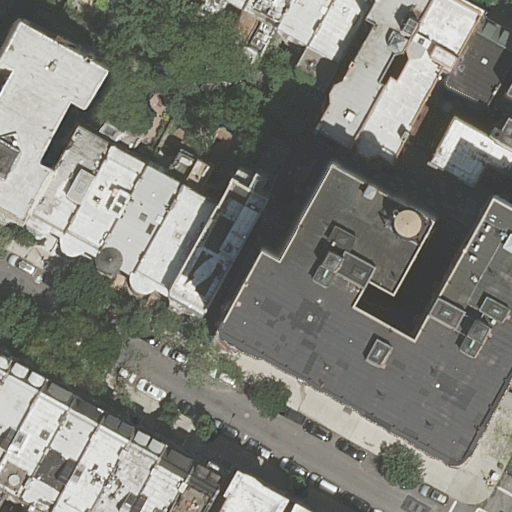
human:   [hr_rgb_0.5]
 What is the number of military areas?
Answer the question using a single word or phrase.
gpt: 0

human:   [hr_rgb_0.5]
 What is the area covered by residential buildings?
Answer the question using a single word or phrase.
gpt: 5153m2

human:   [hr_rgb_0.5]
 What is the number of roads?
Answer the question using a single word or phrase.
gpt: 1

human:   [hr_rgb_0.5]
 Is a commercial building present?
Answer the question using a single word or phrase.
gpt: no

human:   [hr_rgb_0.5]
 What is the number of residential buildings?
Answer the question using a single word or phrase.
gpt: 27

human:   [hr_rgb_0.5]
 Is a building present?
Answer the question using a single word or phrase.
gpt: yes

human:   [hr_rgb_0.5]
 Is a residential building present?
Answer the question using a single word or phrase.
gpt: yes

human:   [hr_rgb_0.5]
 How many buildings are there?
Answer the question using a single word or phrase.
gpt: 27

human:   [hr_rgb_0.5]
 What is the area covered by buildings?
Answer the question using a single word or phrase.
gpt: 5153m2

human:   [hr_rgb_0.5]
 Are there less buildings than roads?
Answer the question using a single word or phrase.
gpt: no

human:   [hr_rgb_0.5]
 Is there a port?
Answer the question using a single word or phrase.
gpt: no

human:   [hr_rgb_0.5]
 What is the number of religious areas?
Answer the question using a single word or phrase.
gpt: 0

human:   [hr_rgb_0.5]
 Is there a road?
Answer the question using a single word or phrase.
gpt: yes

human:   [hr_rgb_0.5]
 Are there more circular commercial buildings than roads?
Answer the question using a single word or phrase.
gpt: no

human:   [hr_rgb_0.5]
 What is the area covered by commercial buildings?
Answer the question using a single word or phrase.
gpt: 0m2

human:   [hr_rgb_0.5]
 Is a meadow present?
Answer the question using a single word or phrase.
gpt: no

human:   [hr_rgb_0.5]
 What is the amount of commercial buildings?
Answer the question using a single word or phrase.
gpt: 0

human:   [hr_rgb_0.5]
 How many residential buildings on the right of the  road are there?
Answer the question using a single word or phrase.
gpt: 11

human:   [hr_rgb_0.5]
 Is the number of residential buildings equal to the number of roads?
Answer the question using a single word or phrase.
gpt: no

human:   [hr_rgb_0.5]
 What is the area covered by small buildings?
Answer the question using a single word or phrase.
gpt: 500m2

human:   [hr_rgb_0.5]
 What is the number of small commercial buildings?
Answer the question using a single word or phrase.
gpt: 0

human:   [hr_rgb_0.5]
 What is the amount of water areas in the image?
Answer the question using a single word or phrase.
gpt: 0

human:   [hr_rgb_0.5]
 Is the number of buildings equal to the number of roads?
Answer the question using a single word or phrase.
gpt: no

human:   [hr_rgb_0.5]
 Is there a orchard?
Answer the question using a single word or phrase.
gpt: no

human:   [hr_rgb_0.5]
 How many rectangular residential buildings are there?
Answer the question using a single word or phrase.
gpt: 11

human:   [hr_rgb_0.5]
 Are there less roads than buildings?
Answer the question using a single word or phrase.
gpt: yes

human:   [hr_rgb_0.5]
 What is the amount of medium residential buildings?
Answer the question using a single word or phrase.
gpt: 16

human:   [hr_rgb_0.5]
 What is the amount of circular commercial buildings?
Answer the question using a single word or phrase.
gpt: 0

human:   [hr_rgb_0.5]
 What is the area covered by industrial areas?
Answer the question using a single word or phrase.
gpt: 0m2

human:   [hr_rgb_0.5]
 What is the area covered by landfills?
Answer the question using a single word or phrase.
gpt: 0m2

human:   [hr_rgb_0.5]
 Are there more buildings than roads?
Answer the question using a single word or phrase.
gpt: yes

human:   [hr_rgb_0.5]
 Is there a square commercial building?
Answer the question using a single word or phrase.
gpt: no

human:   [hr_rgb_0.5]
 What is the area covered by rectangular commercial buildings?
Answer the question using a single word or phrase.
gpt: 0m2

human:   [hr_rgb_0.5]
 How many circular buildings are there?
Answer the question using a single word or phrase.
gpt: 0

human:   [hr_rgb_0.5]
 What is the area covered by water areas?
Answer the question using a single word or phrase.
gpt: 0m2

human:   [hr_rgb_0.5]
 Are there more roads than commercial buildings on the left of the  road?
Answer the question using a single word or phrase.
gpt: yes

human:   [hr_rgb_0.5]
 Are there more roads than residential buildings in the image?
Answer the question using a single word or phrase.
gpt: no

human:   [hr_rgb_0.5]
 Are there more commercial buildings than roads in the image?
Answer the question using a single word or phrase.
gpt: no

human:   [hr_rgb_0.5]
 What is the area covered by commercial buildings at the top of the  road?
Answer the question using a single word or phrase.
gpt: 0m2

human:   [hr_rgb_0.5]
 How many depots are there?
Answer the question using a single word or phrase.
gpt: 0

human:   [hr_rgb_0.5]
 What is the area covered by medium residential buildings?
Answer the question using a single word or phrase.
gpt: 2660m2

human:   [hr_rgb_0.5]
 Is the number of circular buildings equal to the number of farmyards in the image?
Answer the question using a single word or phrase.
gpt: yes

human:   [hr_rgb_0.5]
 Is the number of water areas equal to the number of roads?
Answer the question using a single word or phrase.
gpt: no

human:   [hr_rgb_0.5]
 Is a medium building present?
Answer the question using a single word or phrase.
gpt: yes

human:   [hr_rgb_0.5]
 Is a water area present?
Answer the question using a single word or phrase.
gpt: no

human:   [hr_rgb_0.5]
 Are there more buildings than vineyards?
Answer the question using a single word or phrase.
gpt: yes

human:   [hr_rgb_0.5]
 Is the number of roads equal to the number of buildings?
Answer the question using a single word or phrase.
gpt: no

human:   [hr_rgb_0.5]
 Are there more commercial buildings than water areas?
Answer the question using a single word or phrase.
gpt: no

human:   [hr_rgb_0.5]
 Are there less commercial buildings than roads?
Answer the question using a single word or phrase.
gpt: yes

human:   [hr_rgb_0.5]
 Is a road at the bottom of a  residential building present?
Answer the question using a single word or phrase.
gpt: yes

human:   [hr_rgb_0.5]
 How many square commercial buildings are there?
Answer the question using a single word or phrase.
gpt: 0

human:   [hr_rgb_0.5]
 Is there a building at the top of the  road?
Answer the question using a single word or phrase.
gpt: yes

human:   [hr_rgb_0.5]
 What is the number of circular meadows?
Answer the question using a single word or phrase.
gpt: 0

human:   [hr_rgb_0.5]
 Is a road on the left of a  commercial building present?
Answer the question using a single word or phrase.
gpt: no

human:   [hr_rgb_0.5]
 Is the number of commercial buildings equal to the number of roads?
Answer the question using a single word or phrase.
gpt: no

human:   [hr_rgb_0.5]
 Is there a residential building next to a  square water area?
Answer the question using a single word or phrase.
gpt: no

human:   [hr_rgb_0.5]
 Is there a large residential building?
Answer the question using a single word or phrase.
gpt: yes

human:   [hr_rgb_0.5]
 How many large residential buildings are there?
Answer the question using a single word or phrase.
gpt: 1

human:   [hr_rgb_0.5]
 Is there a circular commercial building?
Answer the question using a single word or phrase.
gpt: no

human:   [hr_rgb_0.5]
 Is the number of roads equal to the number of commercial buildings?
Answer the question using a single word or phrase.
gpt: no

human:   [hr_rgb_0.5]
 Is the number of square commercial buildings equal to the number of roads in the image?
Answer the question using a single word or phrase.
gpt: no

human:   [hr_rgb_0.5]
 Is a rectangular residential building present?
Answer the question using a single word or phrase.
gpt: yes

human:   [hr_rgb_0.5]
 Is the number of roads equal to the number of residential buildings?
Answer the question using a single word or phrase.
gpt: no

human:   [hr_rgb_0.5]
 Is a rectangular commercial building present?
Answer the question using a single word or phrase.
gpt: no